Question: I'm attempting to make a gui application in F# that uses a dialog box to open a file
however whenever I try to use it, the program crashes with that exception
here's my code:
'''
let openAndDrawChart e =
let dlg = new OpenFileDialog(Filter="CSV Files|*.csv")
if dlg.ShowDialog() = DialogResult.OK then // code crashes here
let pieChart = drawChart dlg.FileName
boxChart.Image <- pieChart
btnSave.Enabled <- true
'''
If I try to put a try with block around it, the program just crashes after the "with" keyword
Also, if I replace the code following 'then' with a '()' then the program still crashes, the code never gets past the 'if ... then' statement
So does anyone here know what I'm doing wrong, and how I can fix it?
I just want to point out that I'm more accustomed to making gui applications in C#, so trying to do it in F# is new to me
Here's the exception's exact words:

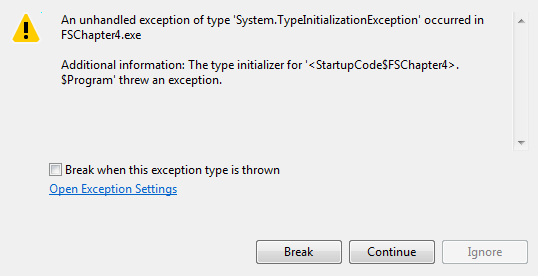
Answer: OK so, this is a little bit embarrassing but
apparently the program doesn't play well with an entry point...
At the bottom of my code I had this:
'''
[<EntryPoint>]
let main args =
0
'''
Which I just removed...
I didn't think it mattered much since the program executed the code above the entry point anyway
But apparently it was was enough to mess up the whole thing!
Sorry for the inconvenience, though it might be a good thing to leave this here for future reference